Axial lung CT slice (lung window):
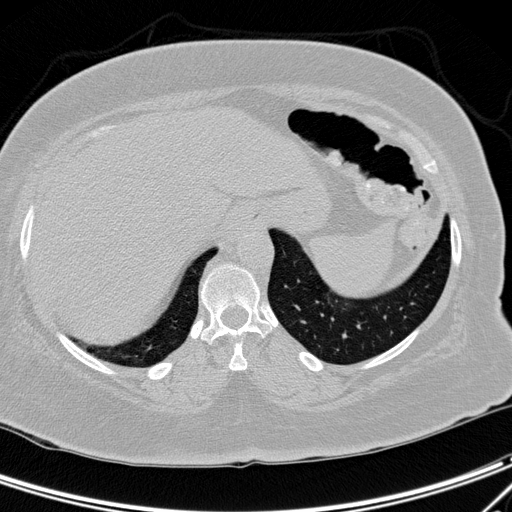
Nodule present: no